Field crop: maize
Growth stage: 1
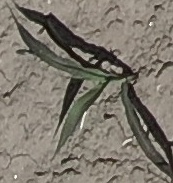
Species: sorghum